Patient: sex F, age 46
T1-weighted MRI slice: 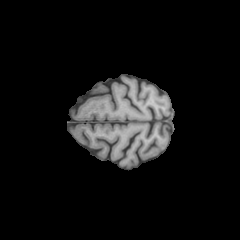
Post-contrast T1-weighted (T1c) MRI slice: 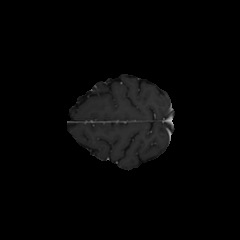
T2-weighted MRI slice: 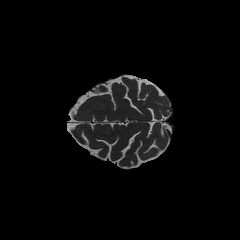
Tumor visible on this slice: no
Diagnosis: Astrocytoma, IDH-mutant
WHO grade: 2